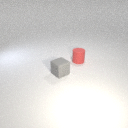
small red rubber cylinder to the right of small gray rubber cube